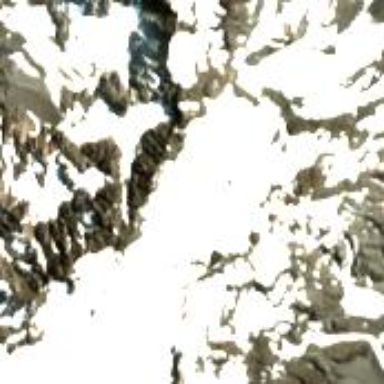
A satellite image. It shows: Majestic glacier in the distance.